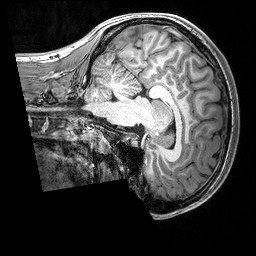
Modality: T1w
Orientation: sagittal
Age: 19
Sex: male